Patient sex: M
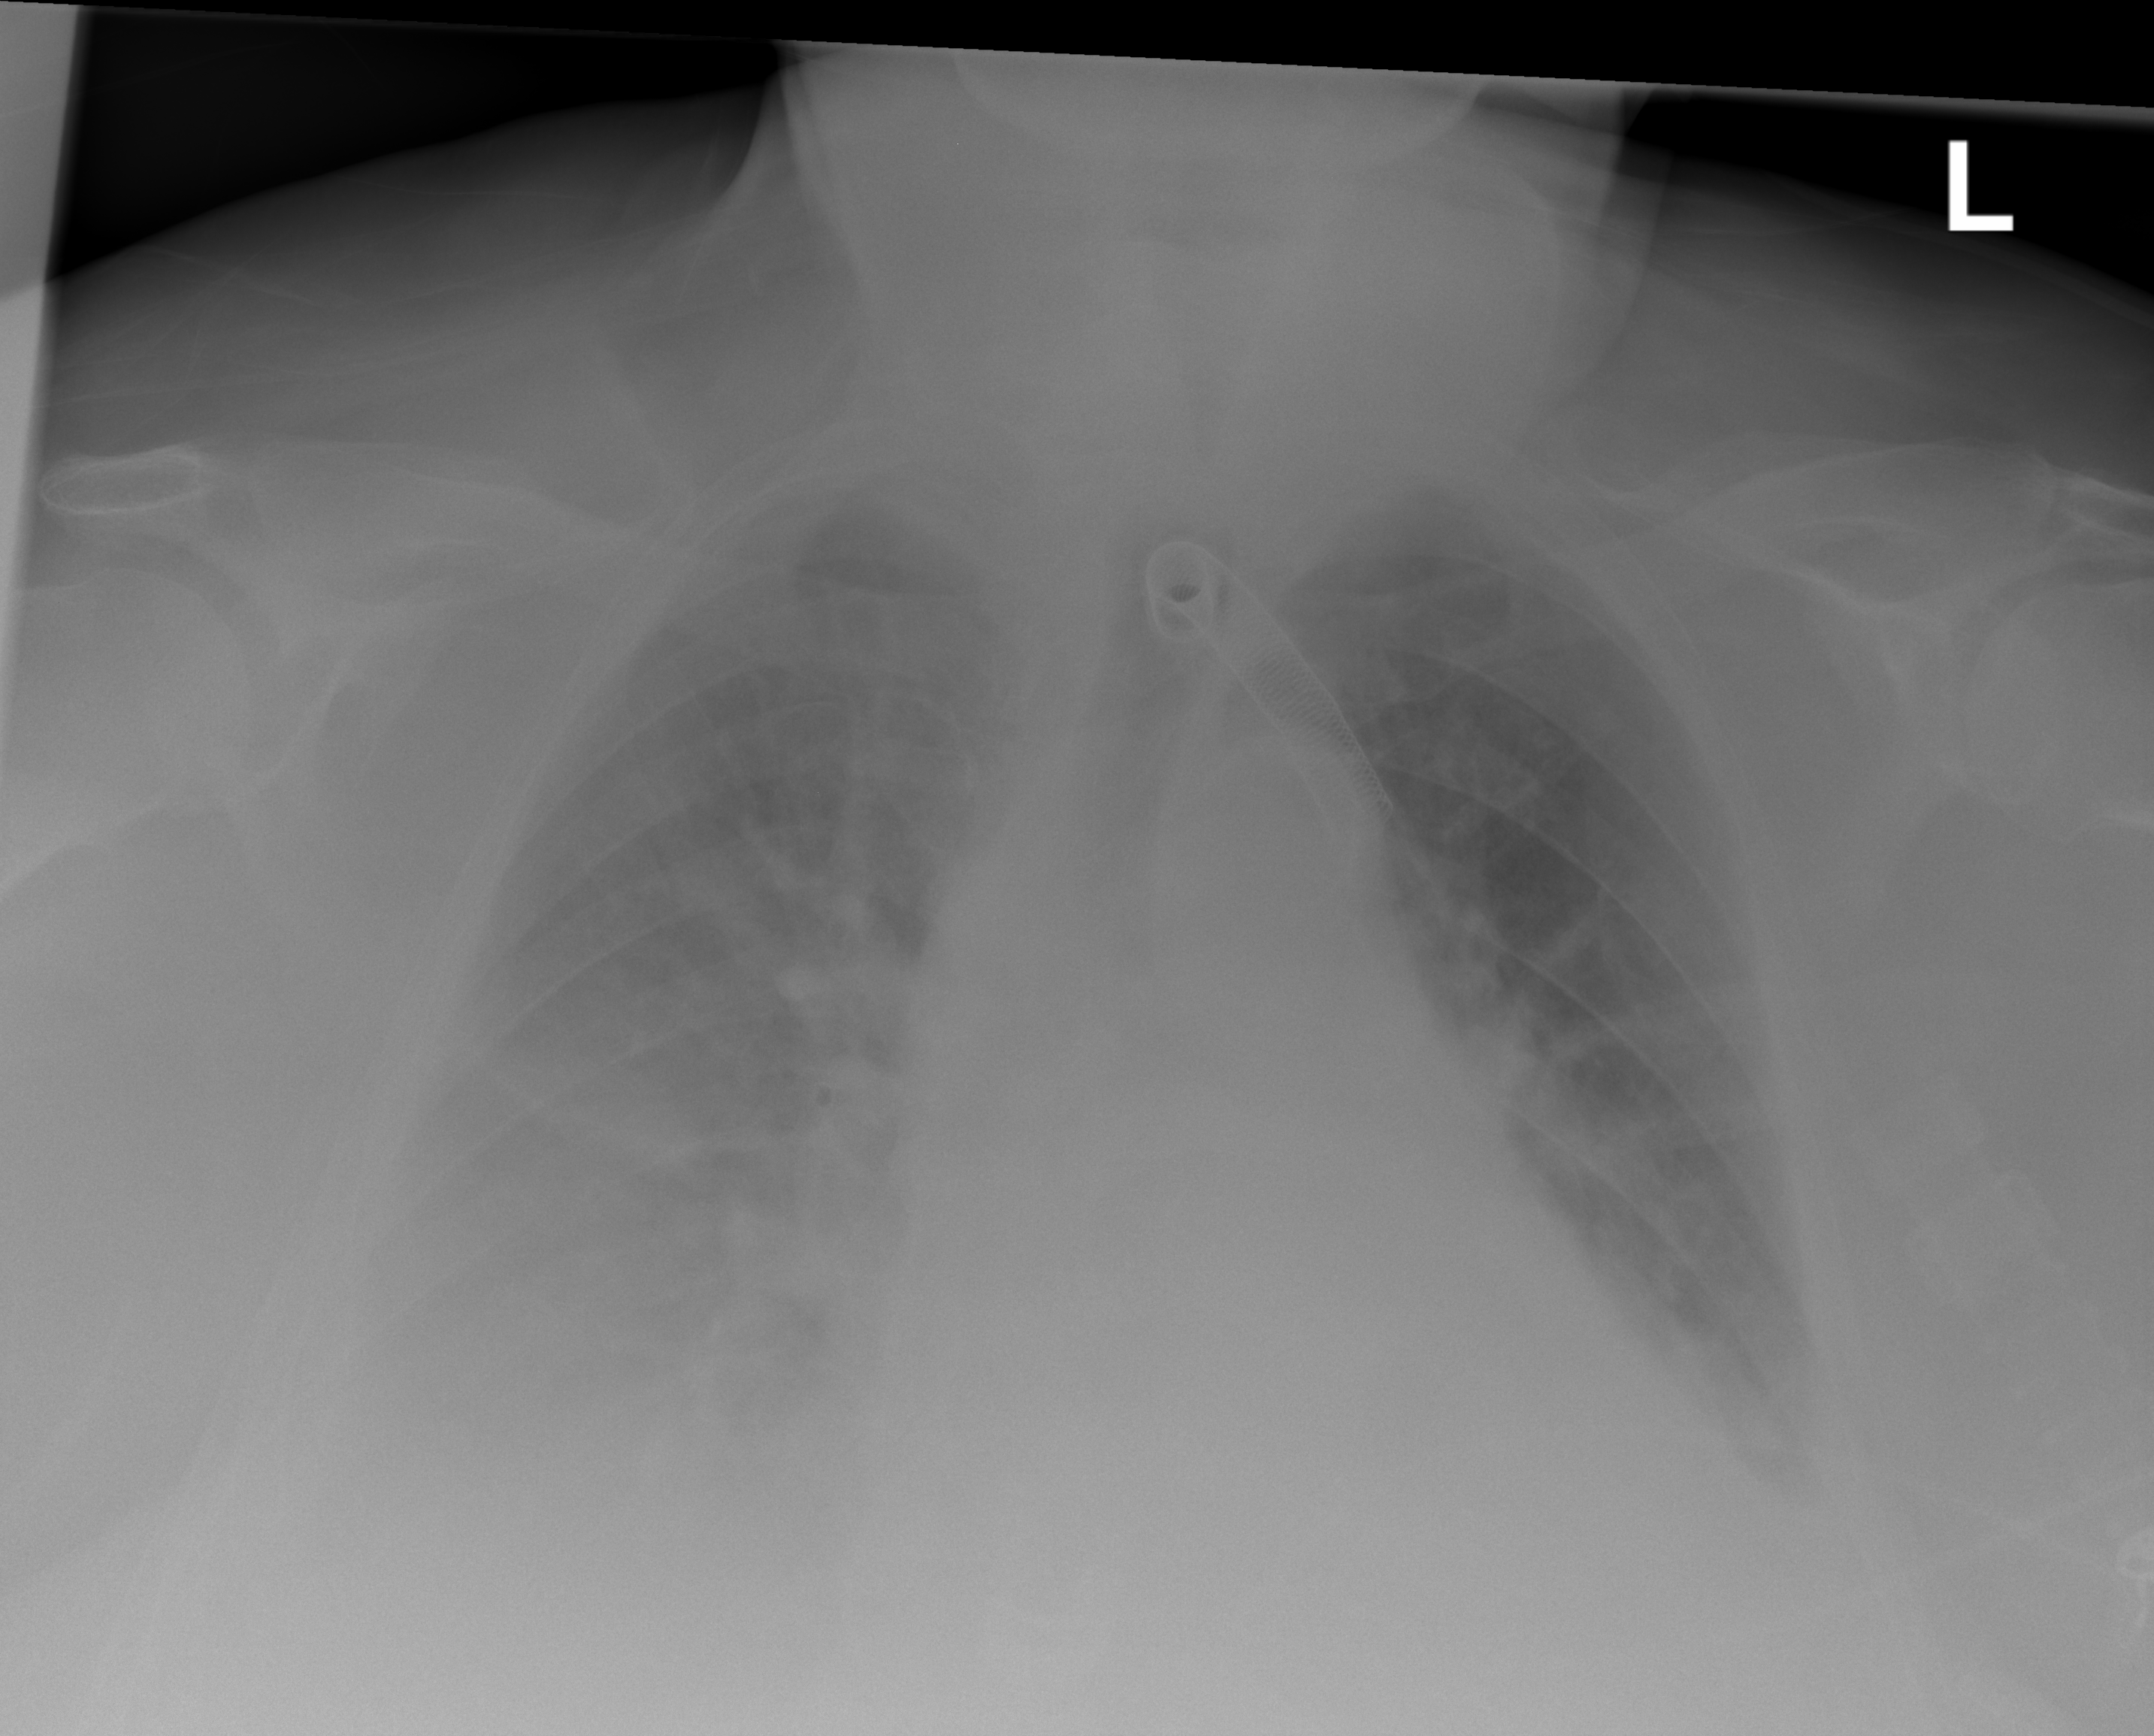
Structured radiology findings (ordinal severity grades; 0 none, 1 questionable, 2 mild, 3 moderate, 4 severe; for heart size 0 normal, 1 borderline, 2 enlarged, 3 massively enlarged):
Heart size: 2
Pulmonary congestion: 2
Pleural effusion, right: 3
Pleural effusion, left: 2
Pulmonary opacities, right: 2
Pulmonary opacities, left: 1
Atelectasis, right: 3
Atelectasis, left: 2